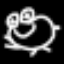
Label: frog